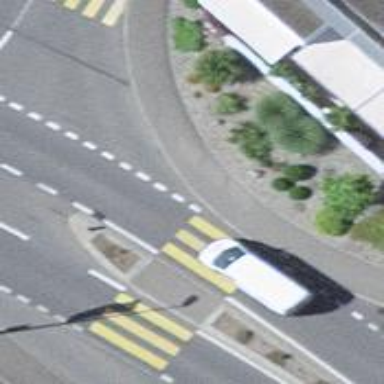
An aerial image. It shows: Kerb serving as barrier.